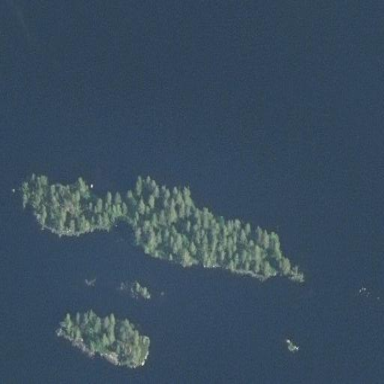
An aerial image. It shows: Islet.